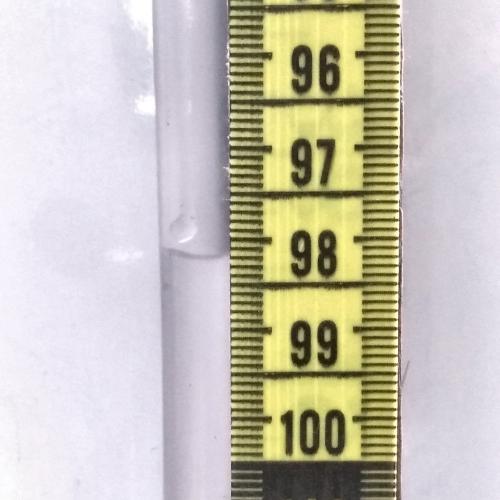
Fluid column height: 98.2 cm